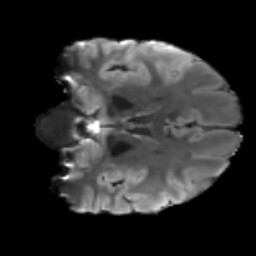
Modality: T2w
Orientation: coronal
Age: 24
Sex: female
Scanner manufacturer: siemens
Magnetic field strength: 3 T
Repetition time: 3.5 s
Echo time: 0.086 s